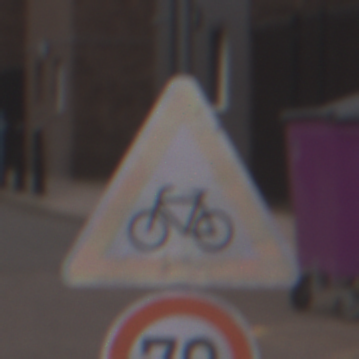
Verkehrszeichen: RadverkehrRechts
Zusatzzeichen unten: Geschwindigkeit70
Umgebung: Outdoor, Urban
Tageszeit: MorningAfternoon
Wetter: Overcast
Licht: Natural
Jahreszeit: NotSpecified
Kontrast: LowContrast